Question: I have 3 window (activity). window1 buttons with old pictures, window2 options to change the old pictures of window1, window3 preview of the pictures.
when selection is made in window3 i want to skip quite window2 + window3 and jump back to window1. How can we do that?

Window1:
'''
Intent MyRotationsAddPicture2 = new Intent(getBaseContext(), MyRotationsAddPicture.class);
MyRotationsAddPicture2.putExtra("Title", "r2.jpg");
startActivityForResult(MyRotationsAddPicture2,0);
'''
Window2 / Window3 ?
'''
String whichImage = getIntent().getExtras().getString("Title");
protected void onActivityResult(int requestCode, int resultCode, Intent data) {
if (resultCode == 0) {
finish();
startActivity(getIntent());
}
}
setResult(0);
this.finish();
System.exit(0);
'''
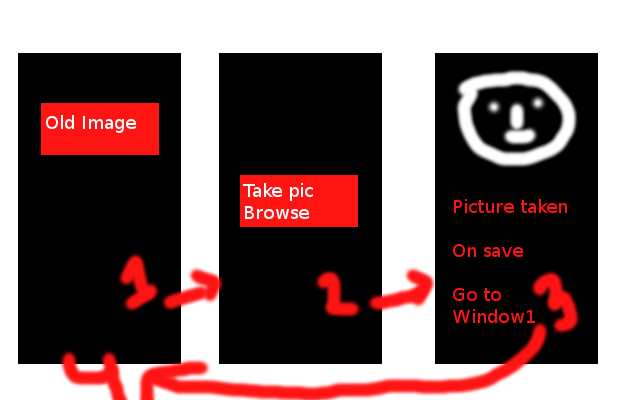
Answer: From what it looks like you want is you don't want to use 'startActivityForResult()' here...just use 'startActivity()'.
In 'Activity3' use
'''
Intent intent = new Intent(Activity3.this, Activity1.class);
intent.setFlags(Intent.FLAG_ACTIVITY_REORDER_TO_FRONT);
startActivity(intent);
'''
use this if you don't want to remove 'Activity2' from the stack.
If you DO want to remove 'Activity2' from the stack simply use the flags
'''
intent.setFlags(Intent.FLAG_ACTIVITY_REORDER_TO_FRONT|Intent.FLAG_ACTIVITY_CLEAR_TOP);
'''
or call 'finish()' in 'Activity2' when moving to 'Activity3'
You can find all of the 'Intent Flags' <URL>